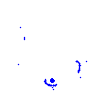
Particle: pion